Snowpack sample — Buffalo Mountain, Silverthorne, Colorado, USA (2/22/26, 2:02 PM MST)
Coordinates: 39.622, -106.113
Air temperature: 33 °F
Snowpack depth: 63 cm
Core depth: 20 cm
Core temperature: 24.8 °F
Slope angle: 11°, slope face: 116°
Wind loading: low
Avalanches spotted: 0
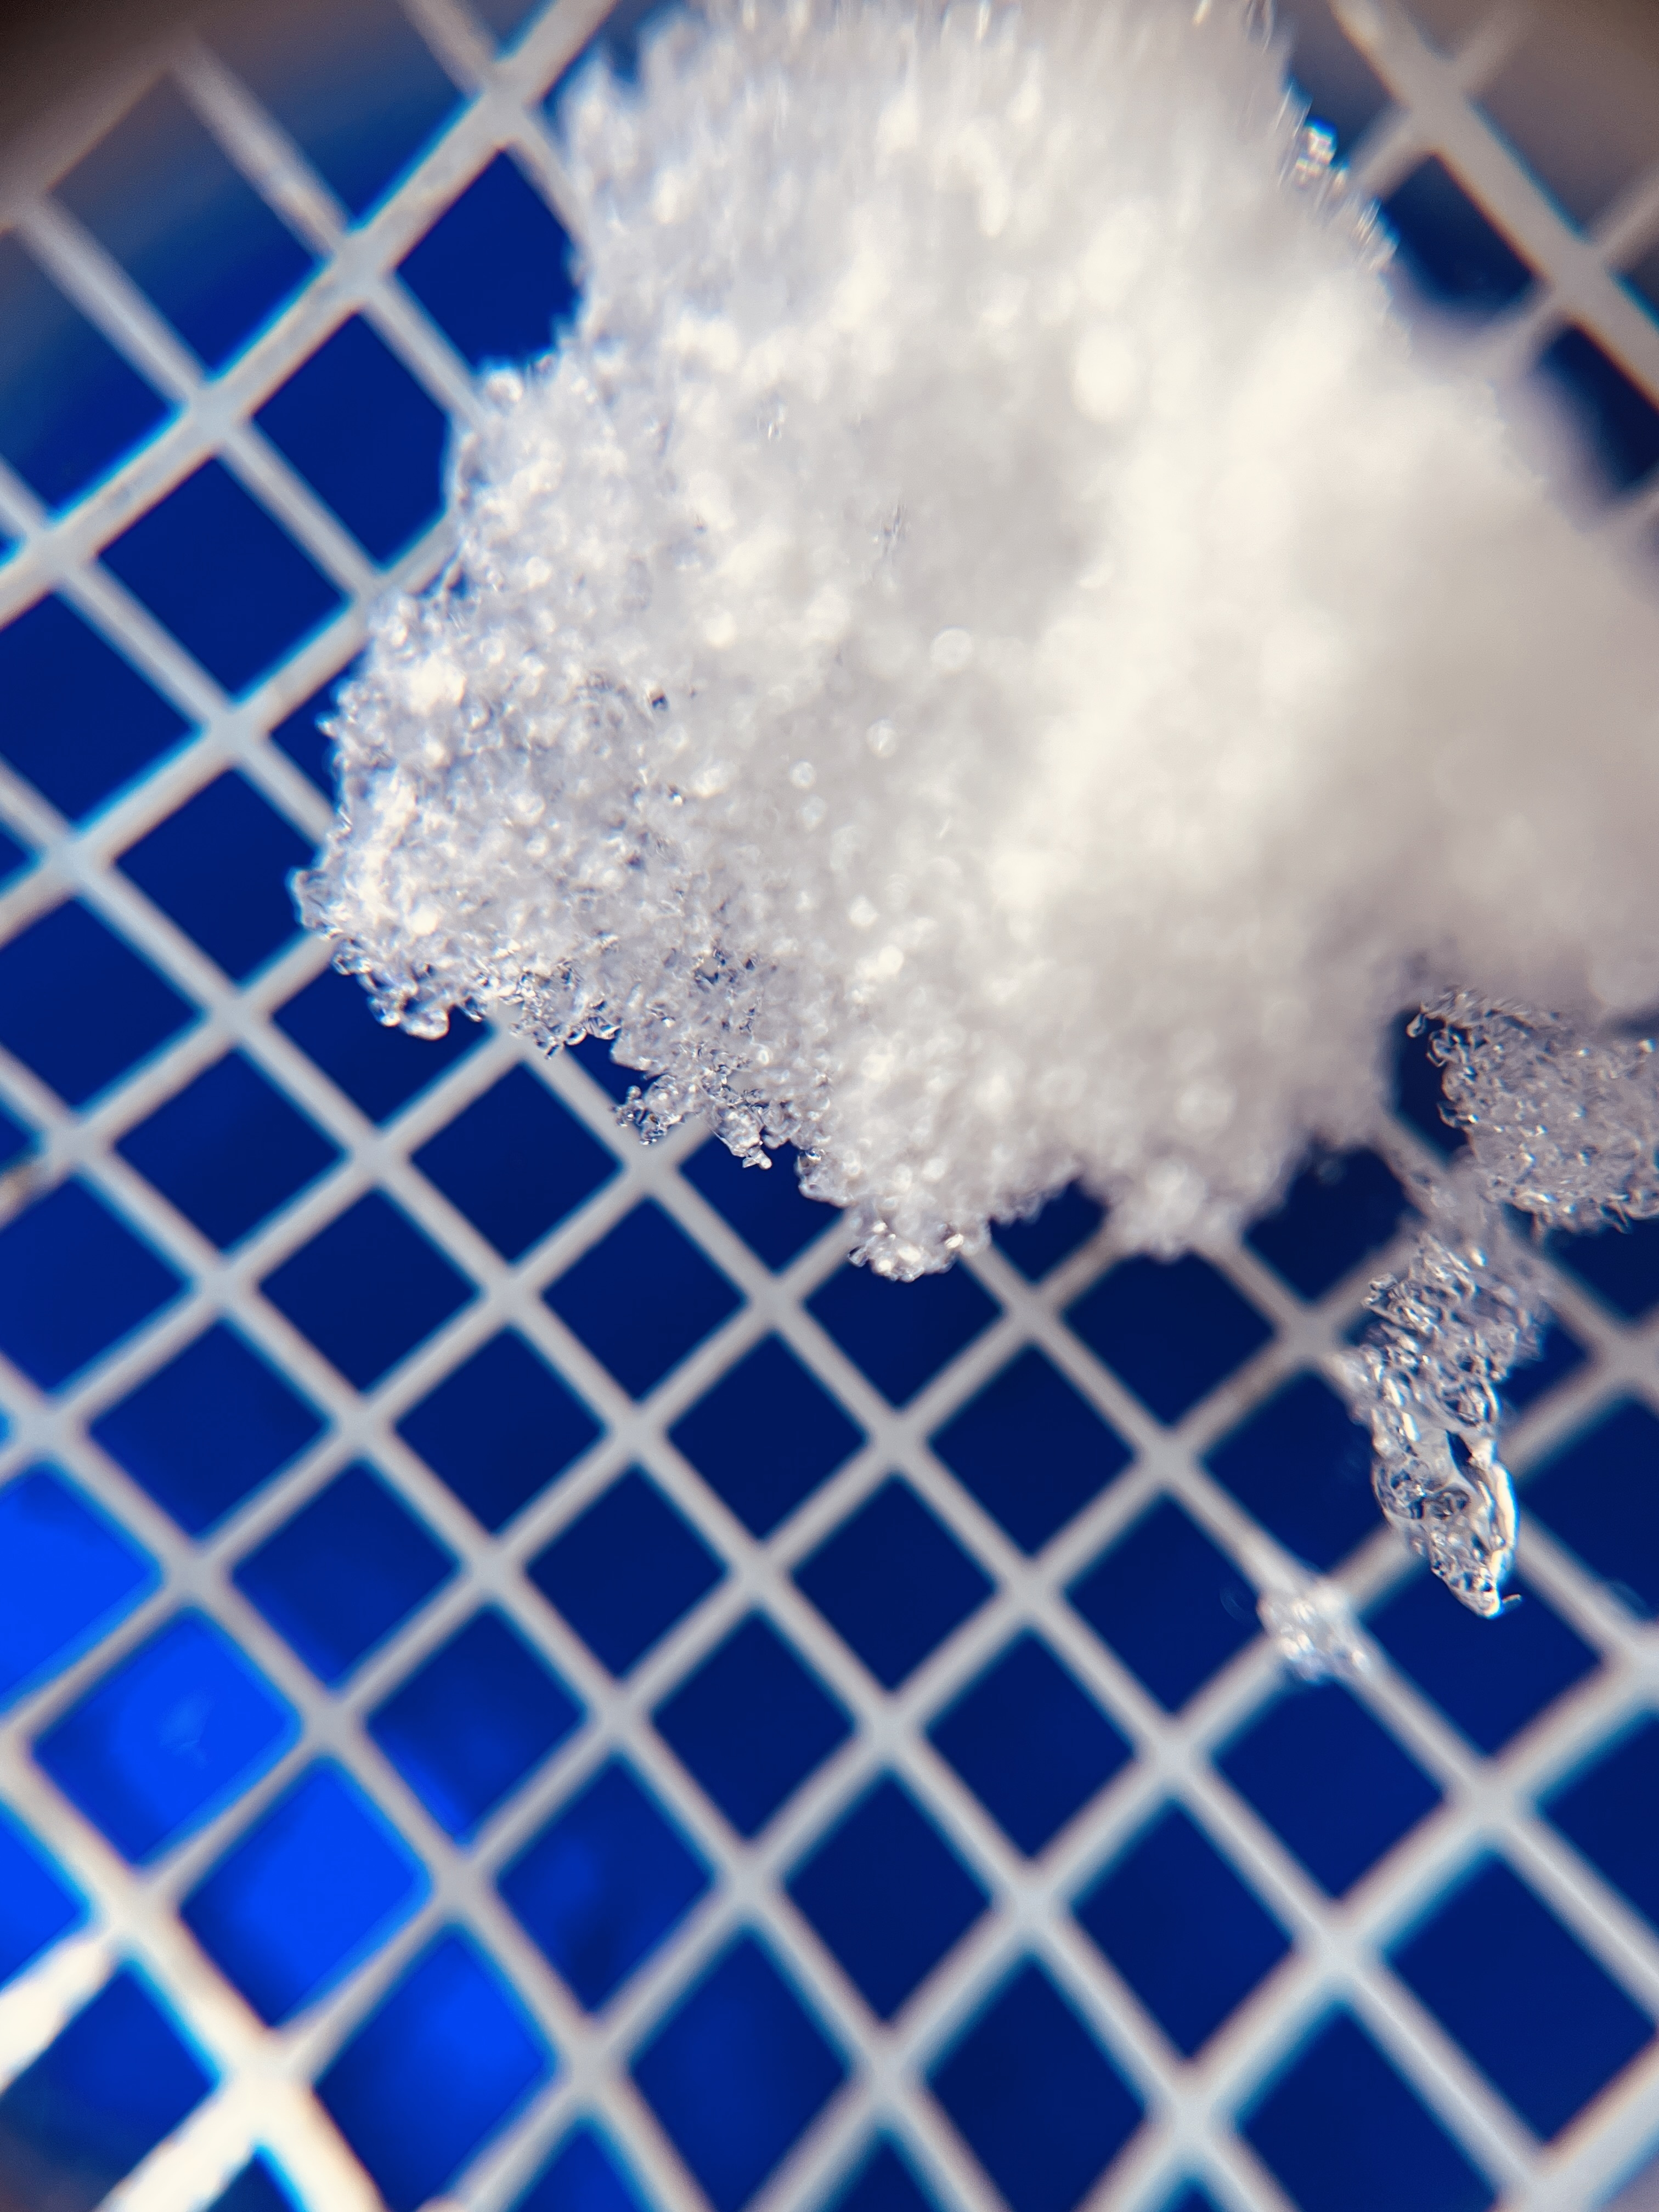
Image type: magnified_profile
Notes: In a firebreak similar to site 1, minimal wind loading with no spotted avalanches (not many faces in view though)